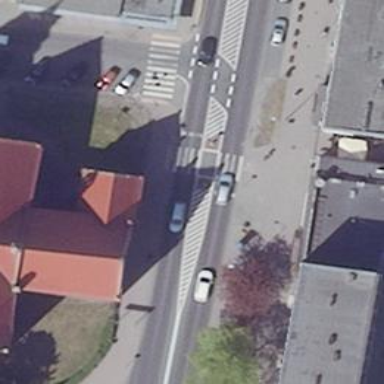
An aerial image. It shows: Uncontrolled road crossing with pedestrian island.